Field crop: maize
Growth stage: 2
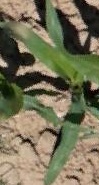
Species: maize